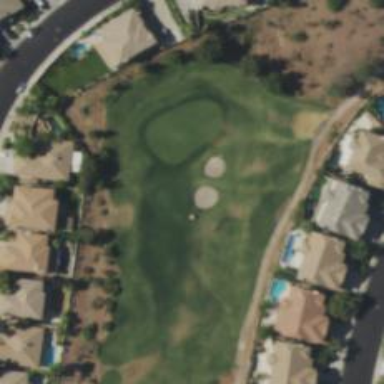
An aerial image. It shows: Golf hole.